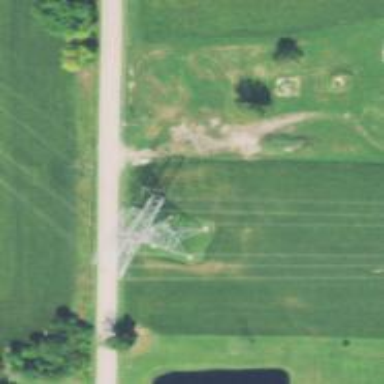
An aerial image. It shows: Lattice structure tower used for power transmission.